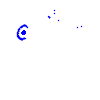
Particle: electron